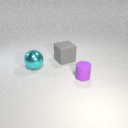
large cyan metal sphere behind small purple rubber cylinder